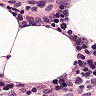
Metastatic tissue present: no